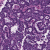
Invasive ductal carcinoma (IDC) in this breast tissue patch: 1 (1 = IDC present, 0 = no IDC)